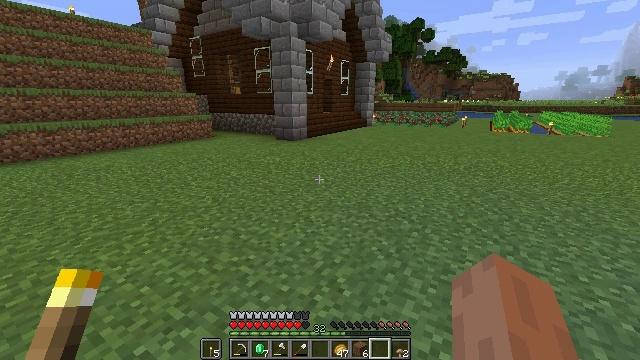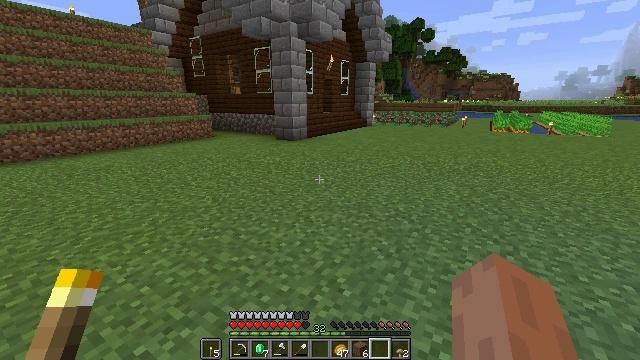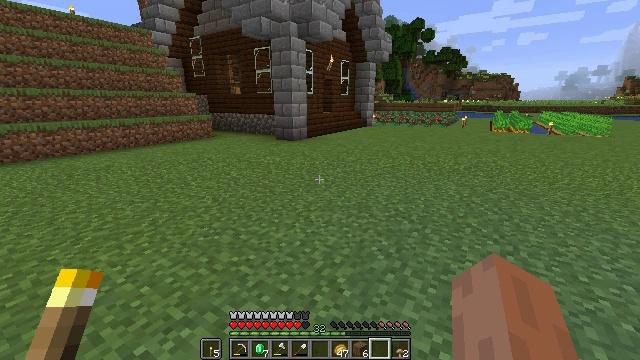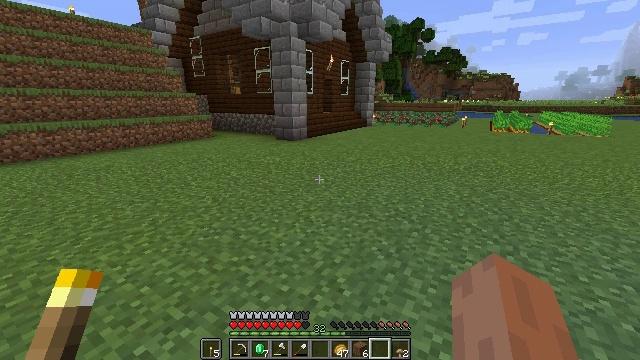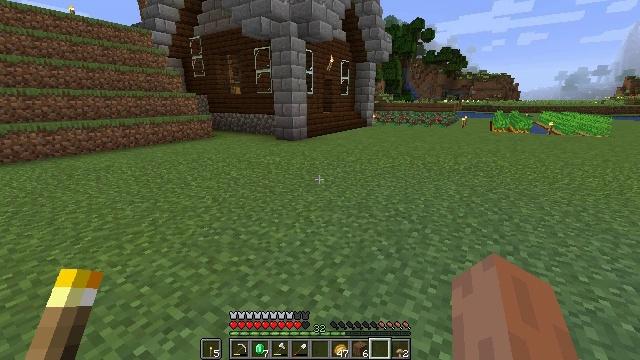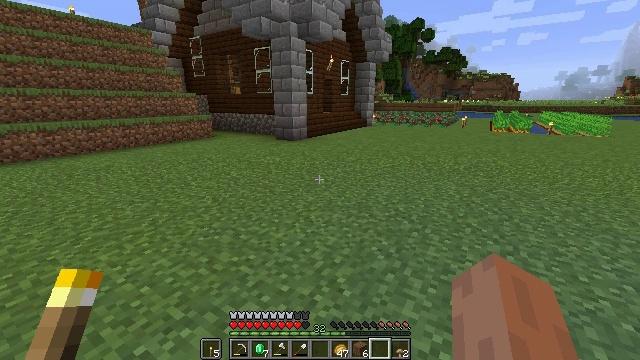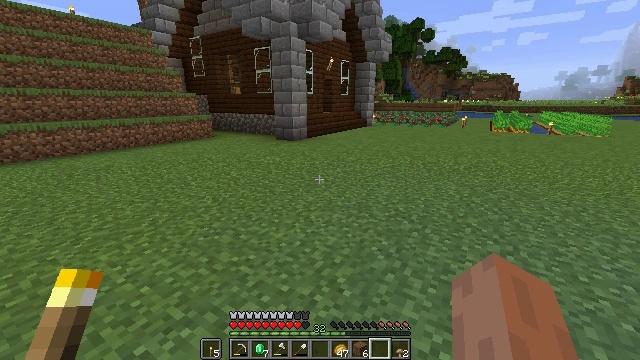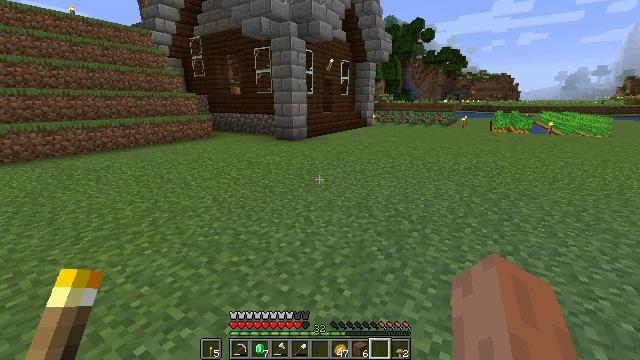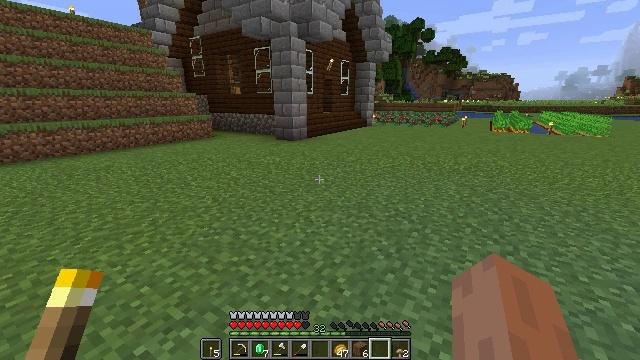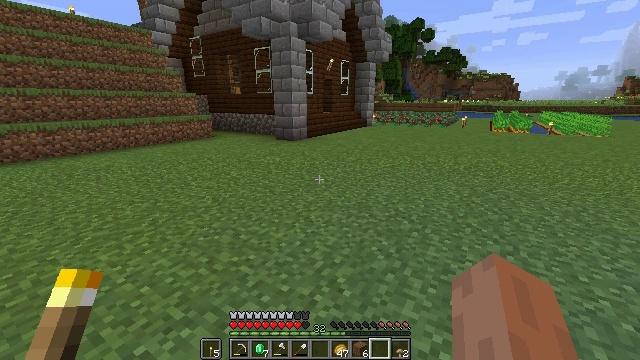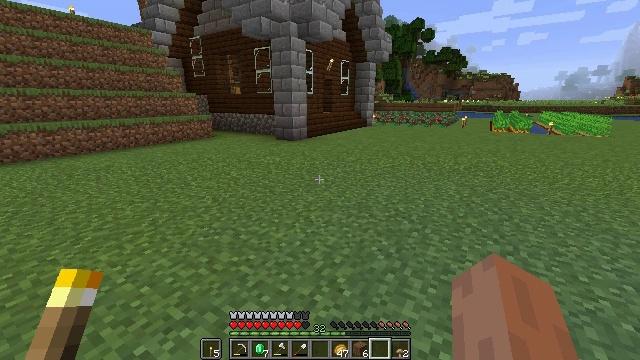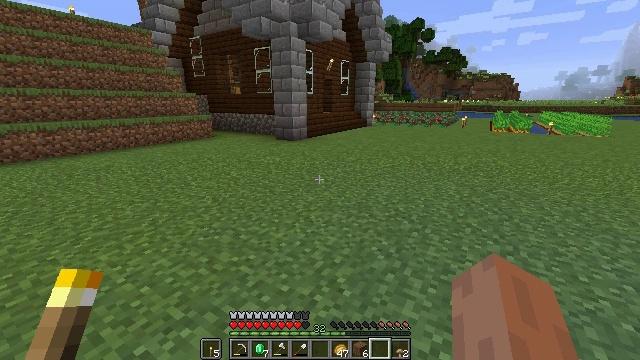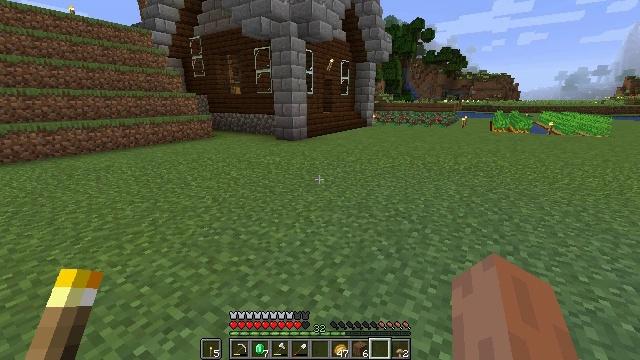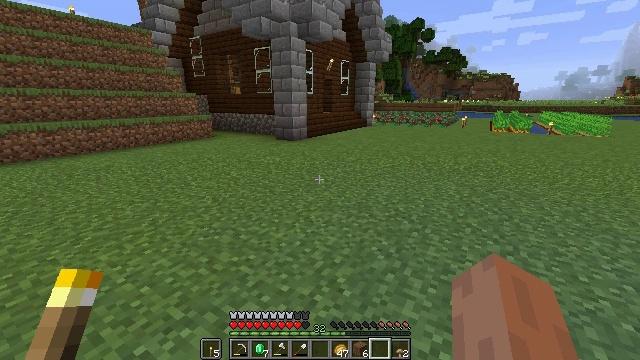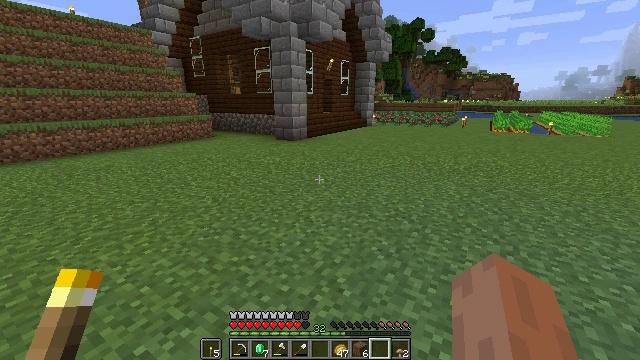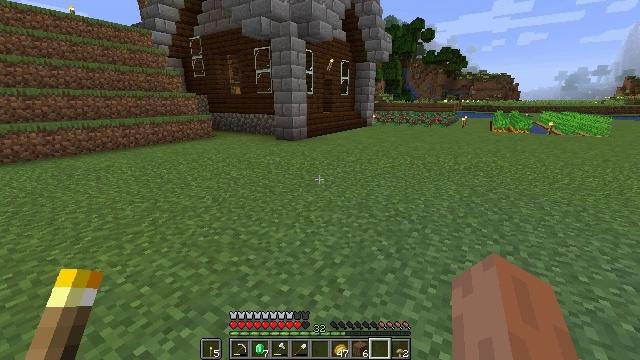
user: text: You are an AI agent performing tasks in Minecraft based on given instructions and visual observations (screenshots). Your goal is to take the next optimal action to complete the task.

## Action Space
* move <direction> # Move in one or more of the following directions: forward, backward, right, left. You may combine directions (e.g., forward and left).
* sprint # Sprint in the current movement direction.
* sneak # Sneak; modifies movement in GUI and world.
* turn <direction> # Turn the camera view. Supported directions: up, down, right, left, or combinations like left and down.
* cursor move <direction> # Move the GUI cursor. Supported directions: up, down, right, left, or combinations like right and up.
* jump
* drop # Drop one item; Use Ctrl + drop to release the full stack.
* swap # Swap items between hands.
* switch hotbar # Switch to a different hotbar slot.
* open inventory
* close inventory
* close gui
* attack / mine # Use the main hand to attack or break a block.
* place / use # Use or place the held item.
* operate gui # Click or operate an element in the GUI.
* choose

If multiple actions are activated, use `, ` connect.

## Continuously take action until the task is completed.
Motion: motion action
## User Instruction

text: Use spruce planks to craft spruce stairs.
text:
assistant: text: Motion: no_op
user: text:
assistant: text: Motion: no_op
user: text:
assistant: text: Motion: no_op
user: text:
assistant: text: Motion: no_op
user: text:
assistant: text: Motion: no_op
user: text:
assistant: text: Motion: no_op
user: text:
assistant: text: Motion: no_op
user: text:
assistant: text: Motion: no_op
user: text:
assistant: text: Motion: no_op
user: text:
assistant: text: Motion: no_op
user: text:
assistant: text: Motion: no_op
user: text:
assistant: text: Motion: no_op
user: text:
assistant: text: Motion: no_op
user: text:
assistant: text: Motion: no_op
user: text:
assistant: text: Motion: no_op
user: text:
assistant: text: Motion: no_op
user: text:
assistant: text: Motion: no_op
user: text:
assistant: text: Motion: no_op
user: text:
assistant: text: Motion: no_op
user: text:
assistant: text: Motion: no_op
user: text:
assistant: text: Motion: no_op
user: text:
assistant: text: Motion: no_op
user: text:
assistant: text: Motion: no_op
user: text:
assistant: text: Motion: no_op
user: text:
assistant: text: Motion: no_op
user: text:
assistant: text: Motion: no_op
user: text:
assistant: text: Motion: no_op
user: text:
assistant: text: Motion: no_op
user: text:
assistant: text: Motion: no_op
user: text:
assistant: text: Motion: no_op